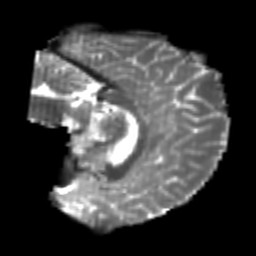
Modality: T2w
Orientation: sagittal
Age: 24
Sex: male
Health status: healthy
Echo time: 0.074 s